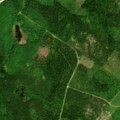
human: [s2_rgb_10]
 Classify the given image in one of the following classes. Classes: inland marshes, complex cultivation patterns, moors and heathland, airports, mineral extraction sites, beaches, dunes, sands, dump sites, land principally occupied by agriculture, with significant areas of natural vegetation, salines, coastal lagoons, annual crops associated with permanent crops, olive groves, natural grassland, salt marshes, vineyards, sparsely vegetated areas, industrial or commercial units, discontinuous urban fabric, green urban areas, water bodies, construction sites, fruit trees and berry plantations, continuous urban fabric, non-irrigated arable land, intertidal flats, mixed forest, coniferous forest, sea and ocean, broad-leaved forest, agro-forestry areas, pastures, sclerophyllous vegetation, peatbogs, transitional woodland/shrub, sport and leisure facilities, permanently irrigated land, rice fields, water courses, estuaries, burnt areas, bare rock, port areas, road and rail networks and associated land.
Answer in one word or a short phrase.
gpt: mixed forest, transitional woodland/shrub